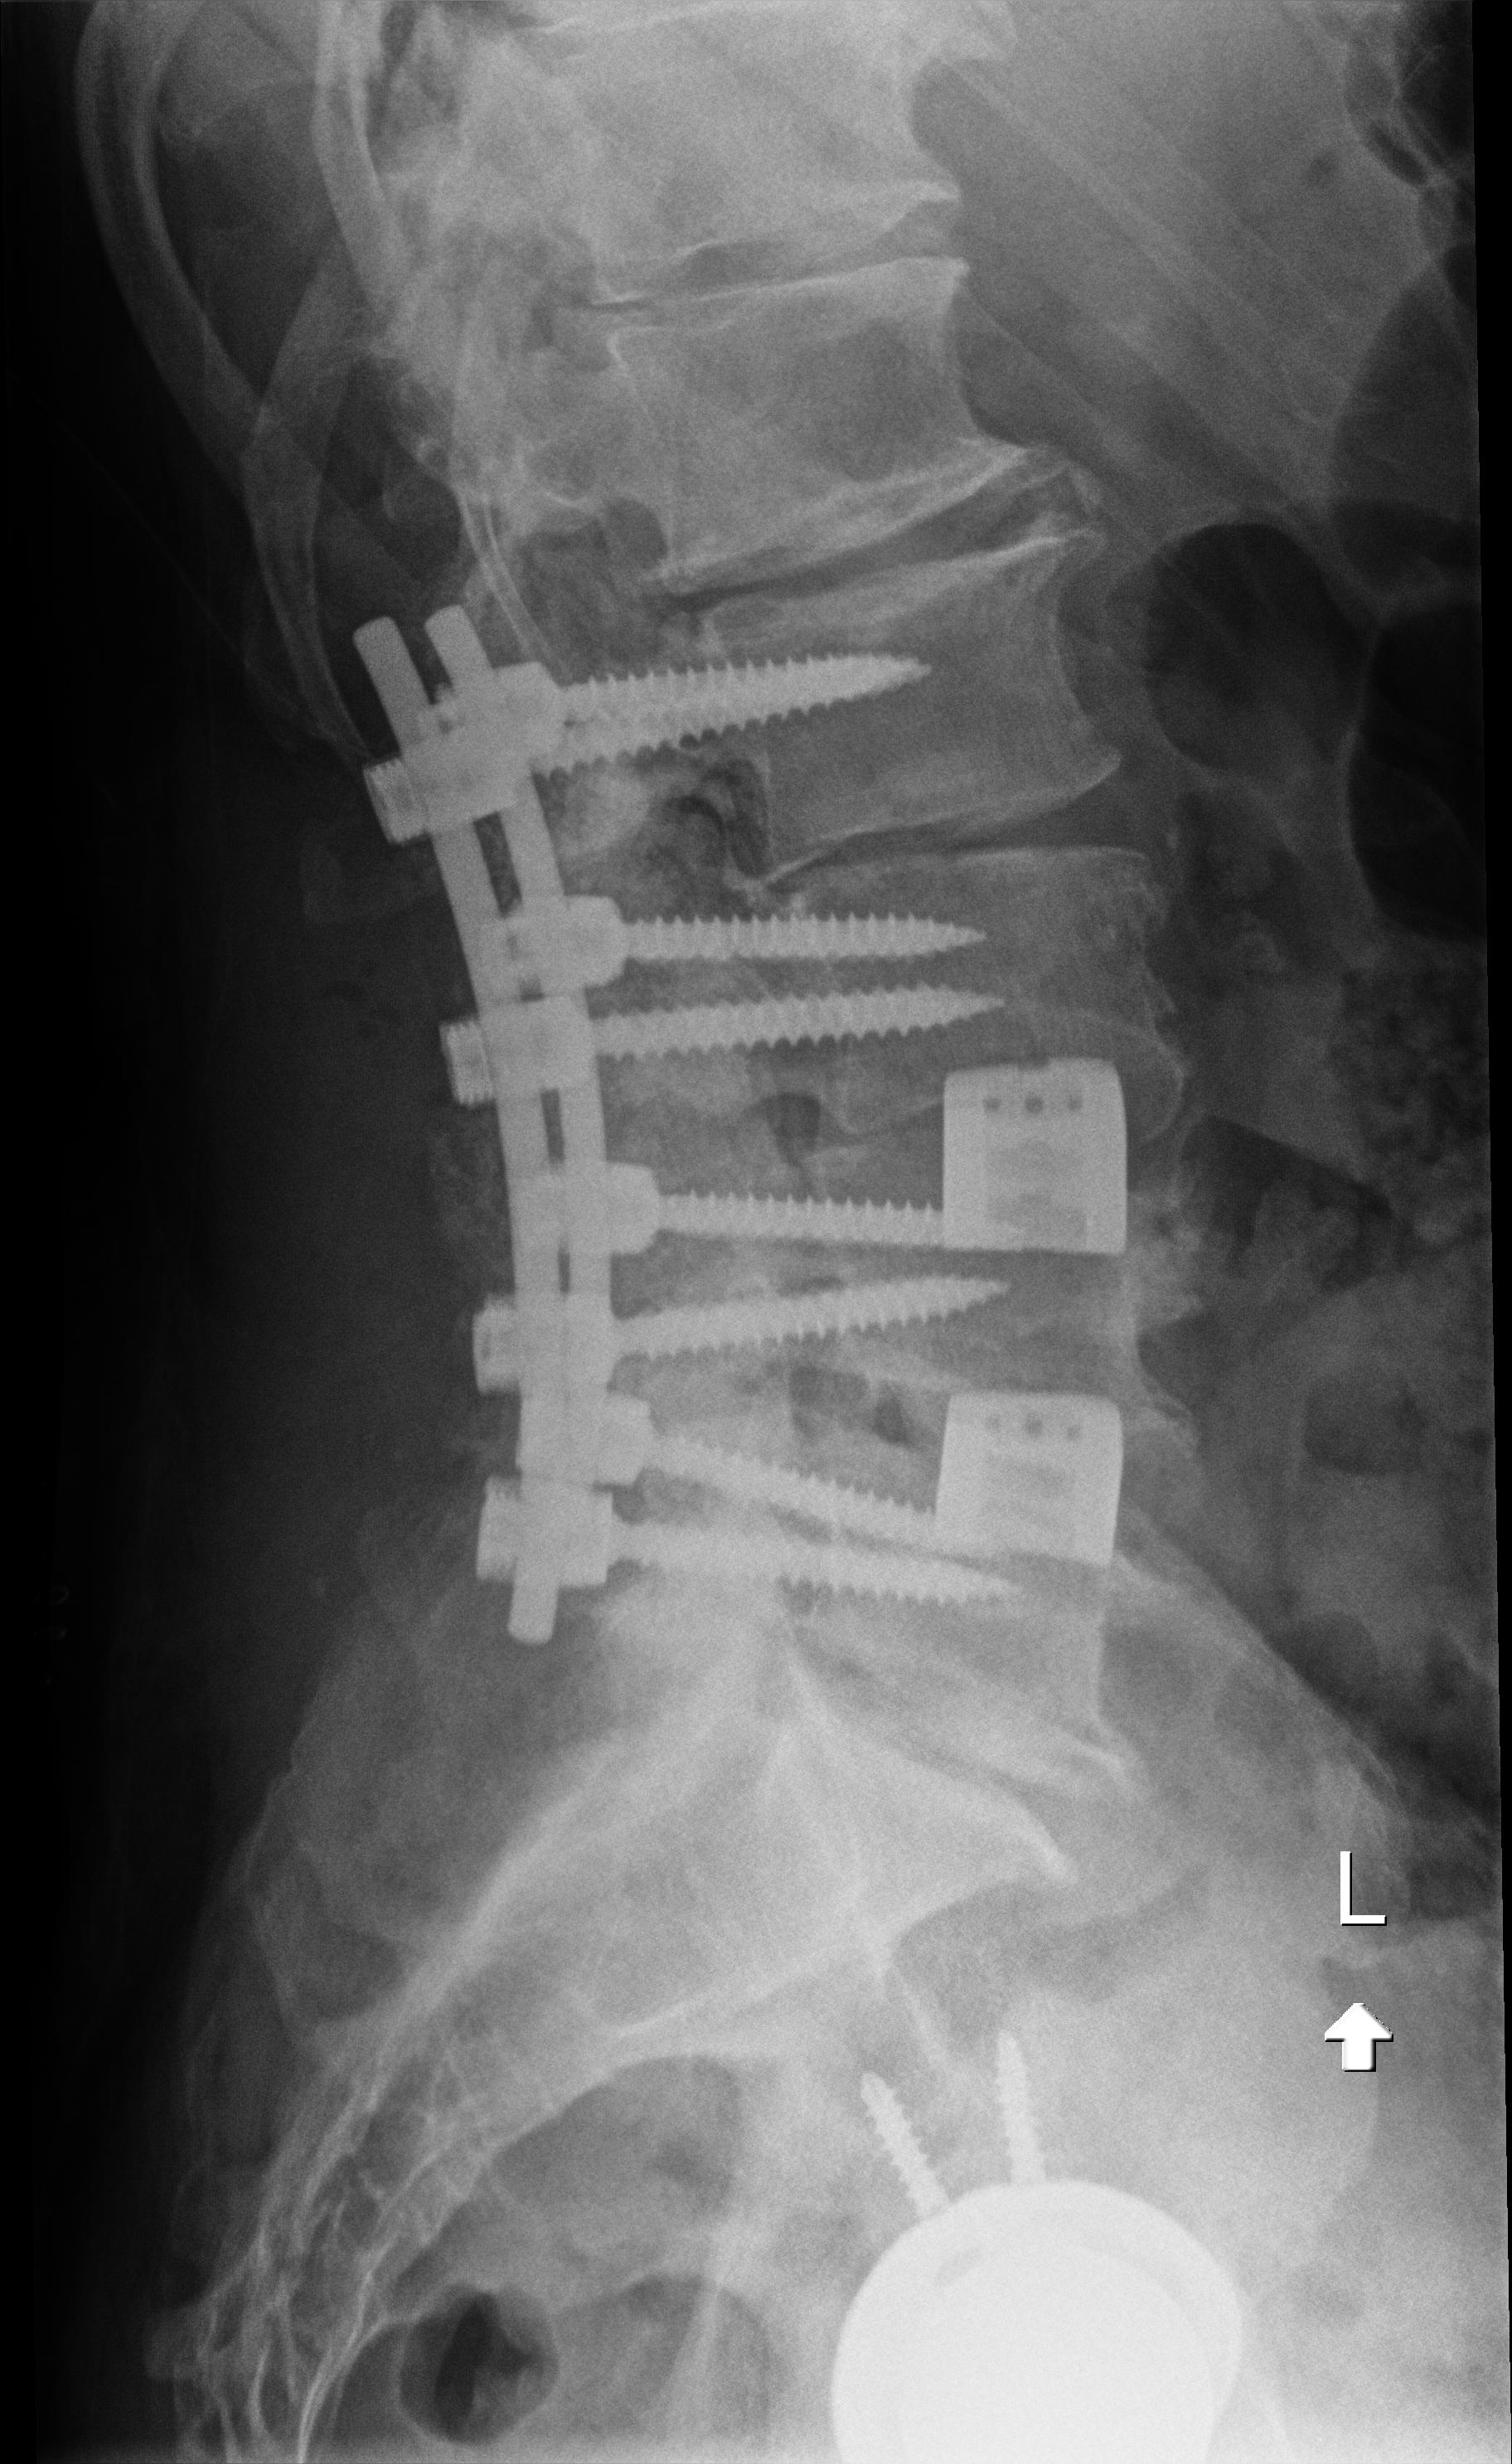
View: LATERAL